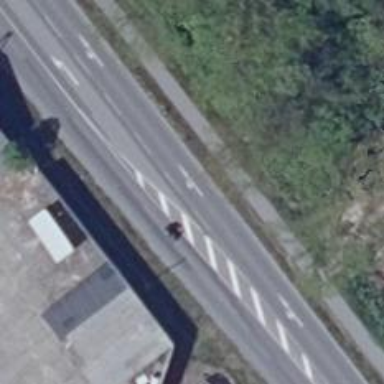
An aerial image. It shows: Asphalt road classified as primary highway.